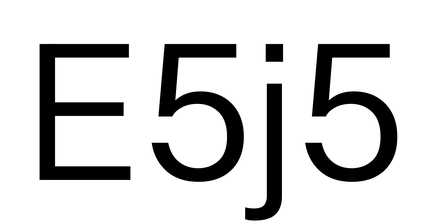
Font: InstrumentSans_Regular